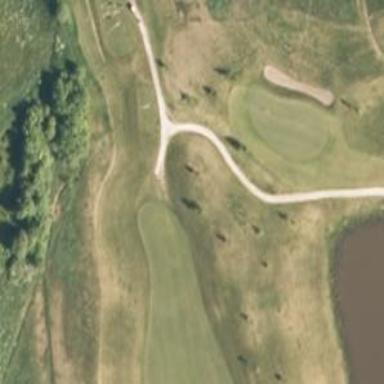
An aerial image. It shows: Path used for both walking and golf.